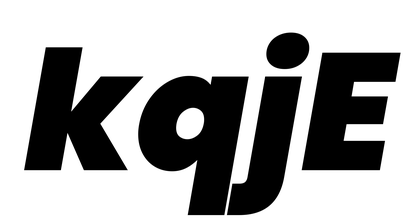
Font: Poppins-BlackItalic